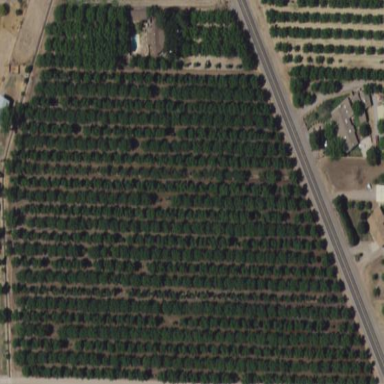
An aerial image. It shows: Orchard.